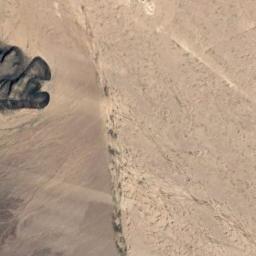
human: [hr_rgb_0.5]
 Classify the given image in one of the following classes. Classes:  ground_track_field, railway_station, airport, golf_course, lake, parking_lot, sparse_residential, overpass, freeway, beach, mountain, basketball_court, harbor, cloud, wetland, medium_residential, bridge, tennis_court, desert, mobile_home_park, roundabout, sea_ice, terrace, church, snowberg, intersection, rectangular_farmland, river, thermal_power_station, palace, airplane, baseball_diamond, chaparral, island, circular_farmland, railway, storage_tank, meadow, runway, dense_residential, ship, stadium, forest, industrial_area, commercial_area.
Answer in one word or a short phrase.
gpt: desert